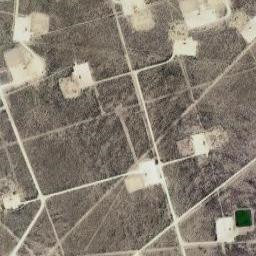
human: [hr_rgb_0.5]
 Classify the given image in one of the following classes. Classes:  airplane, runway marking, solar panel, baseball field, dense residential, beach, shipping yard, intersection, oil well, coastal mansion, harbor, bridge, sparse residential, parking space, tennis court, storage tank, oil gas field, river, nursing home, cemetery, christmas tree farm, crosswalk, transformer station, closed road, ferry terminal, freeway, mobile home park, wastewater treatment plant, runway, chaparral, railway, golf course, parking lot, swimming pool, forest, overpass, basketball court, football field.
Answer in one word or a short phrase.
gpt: oil gas field